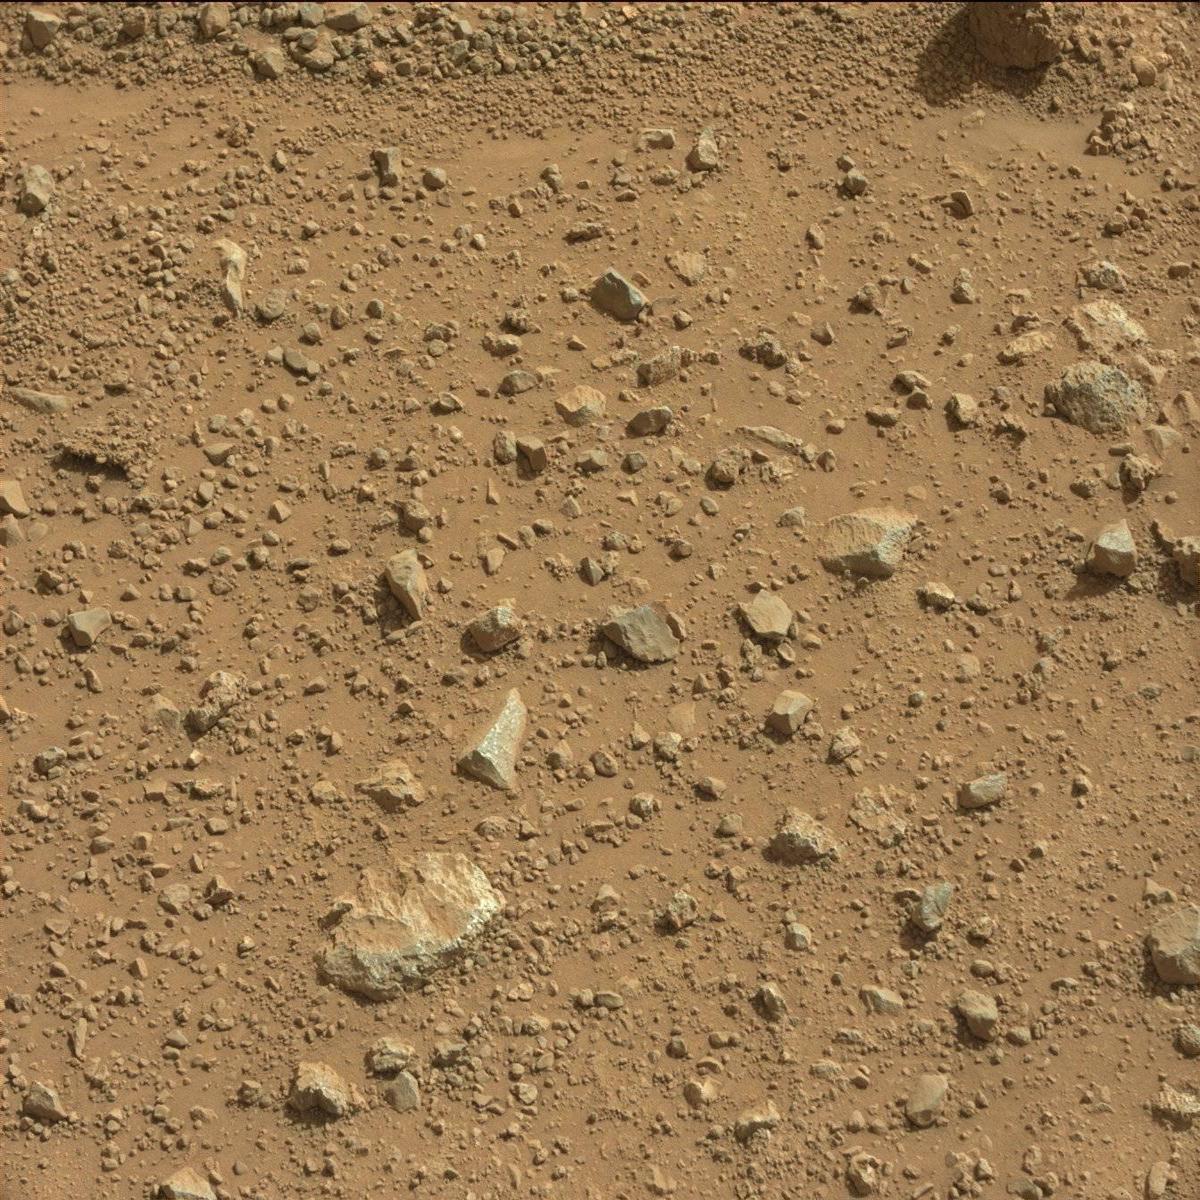
Terrain classes present: Bedrock, Rock, Sand / Soil